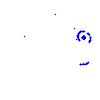
Particle: pion